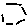
Label: hexagon